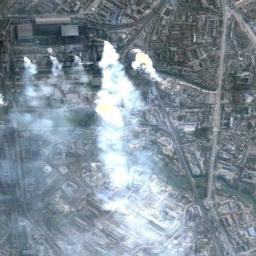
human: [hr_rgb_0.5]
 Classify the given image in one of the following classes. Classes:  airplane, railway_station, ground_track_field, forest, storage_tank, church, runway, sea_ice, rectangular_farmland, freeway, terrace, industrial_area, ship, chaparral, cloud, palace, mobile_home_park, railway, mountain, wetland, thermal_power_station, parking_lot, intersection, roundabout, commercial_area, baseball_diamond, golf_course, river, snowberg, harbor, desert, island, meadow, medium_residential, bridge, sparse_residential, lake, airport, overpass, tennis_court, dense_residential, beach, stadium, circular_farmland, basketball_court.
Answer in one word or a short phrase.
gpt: thermal_power_station